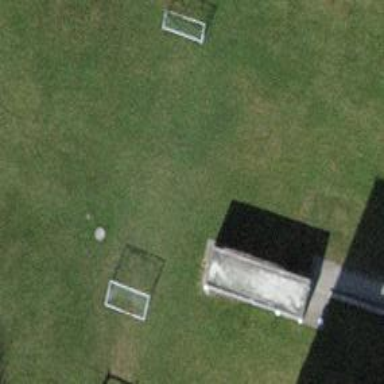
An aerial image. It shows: Soccer pitch for leisure land activities.